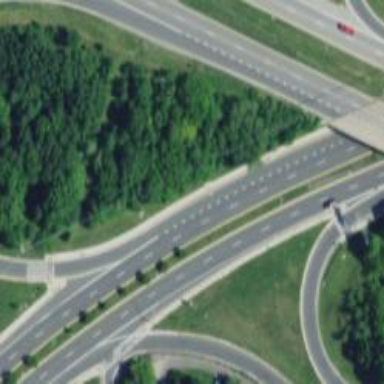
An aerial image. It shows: Motorway junction.